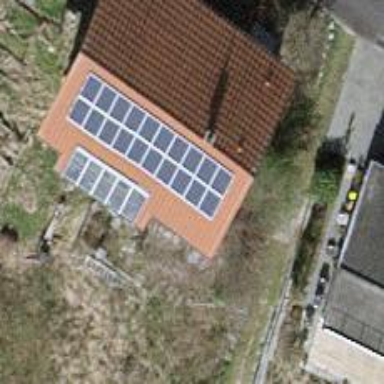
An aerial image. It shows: Solar power generator using photovoltaic method with solar photovoltaic panel types.